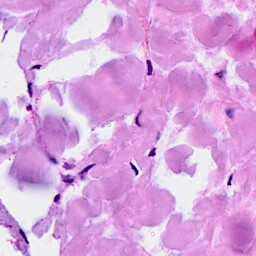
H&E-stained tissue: Breast